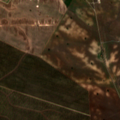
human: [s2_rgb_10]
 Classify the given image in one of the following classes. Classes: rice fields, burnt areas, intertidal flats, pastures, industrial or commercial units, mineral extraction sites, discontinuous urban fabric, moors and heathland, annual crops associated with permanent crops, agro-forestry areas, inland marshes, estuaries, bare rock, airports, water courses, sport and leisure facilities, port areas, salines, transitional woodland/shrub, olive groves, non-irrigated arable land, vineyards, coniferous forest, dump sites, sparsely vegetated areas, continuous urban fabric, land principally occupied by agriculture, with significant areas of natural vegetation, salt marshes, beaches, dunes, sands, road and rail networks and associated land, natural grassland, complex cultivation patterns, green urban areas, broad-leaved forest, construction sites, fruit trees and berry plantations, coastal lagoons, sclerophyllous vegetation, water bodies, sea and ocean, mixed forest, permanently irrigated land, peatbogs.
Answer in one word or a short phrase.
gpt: non-irrigated arable land, olive groves